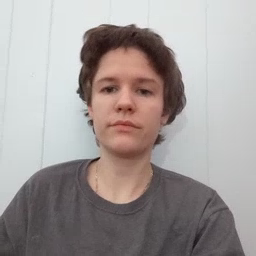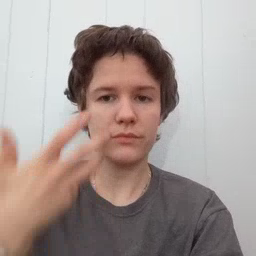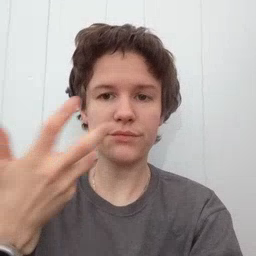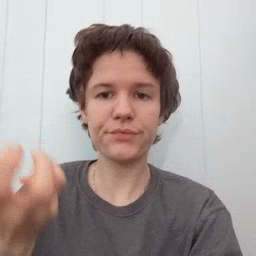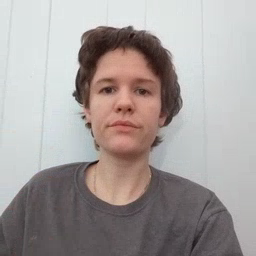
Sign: tiger